Interaction volume radius: 5 \u00c5
Interaction volume height: 20 \u00c5
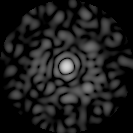
Disorder parameter: 0.8683